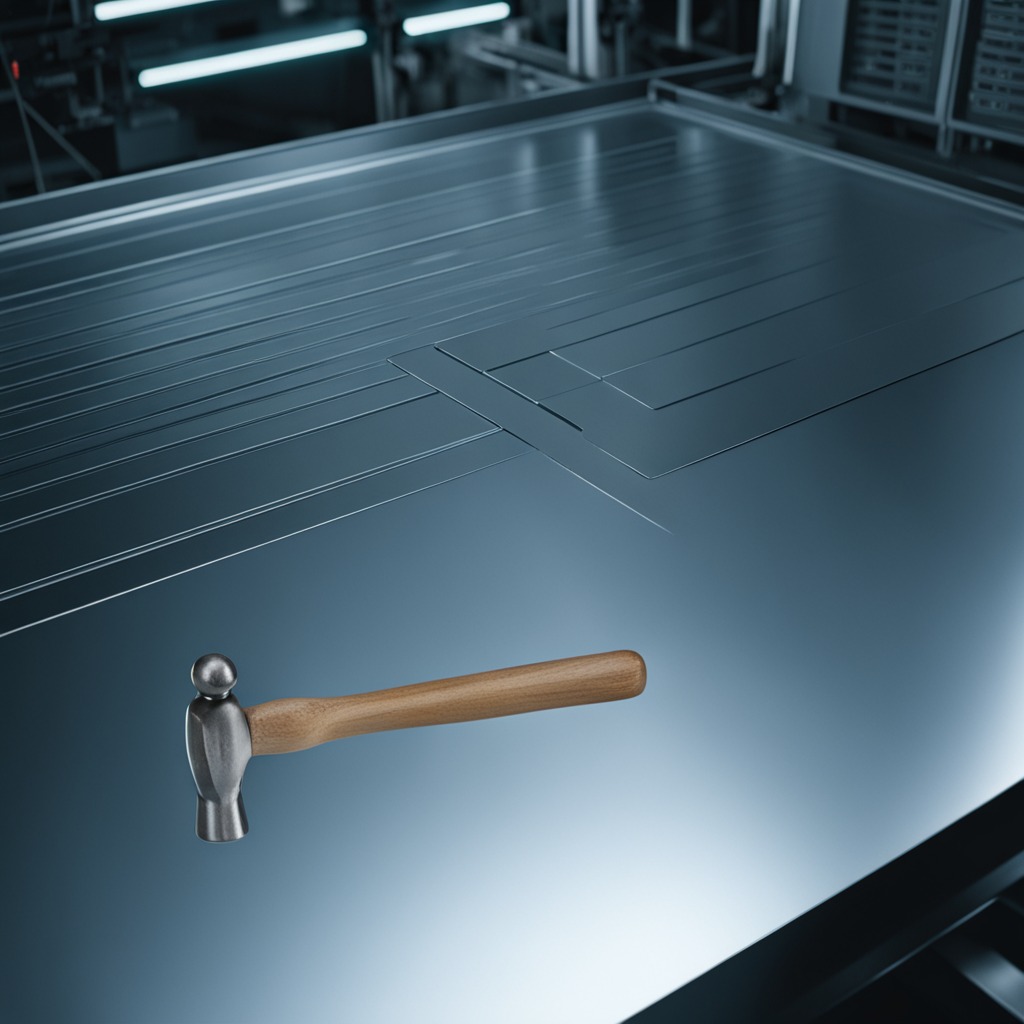
A hammer is lying on the metal table in a machine shop under fluorescent lights.